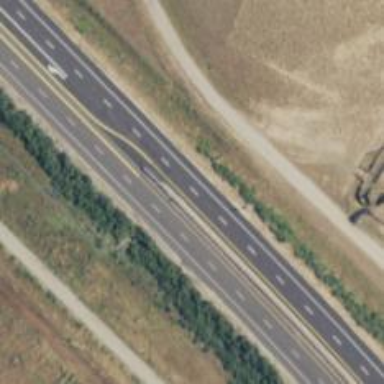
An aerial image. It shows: This image shows trunk highway that functions as expressway.